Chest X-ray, PA view. Patient: 54 years old, sex M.
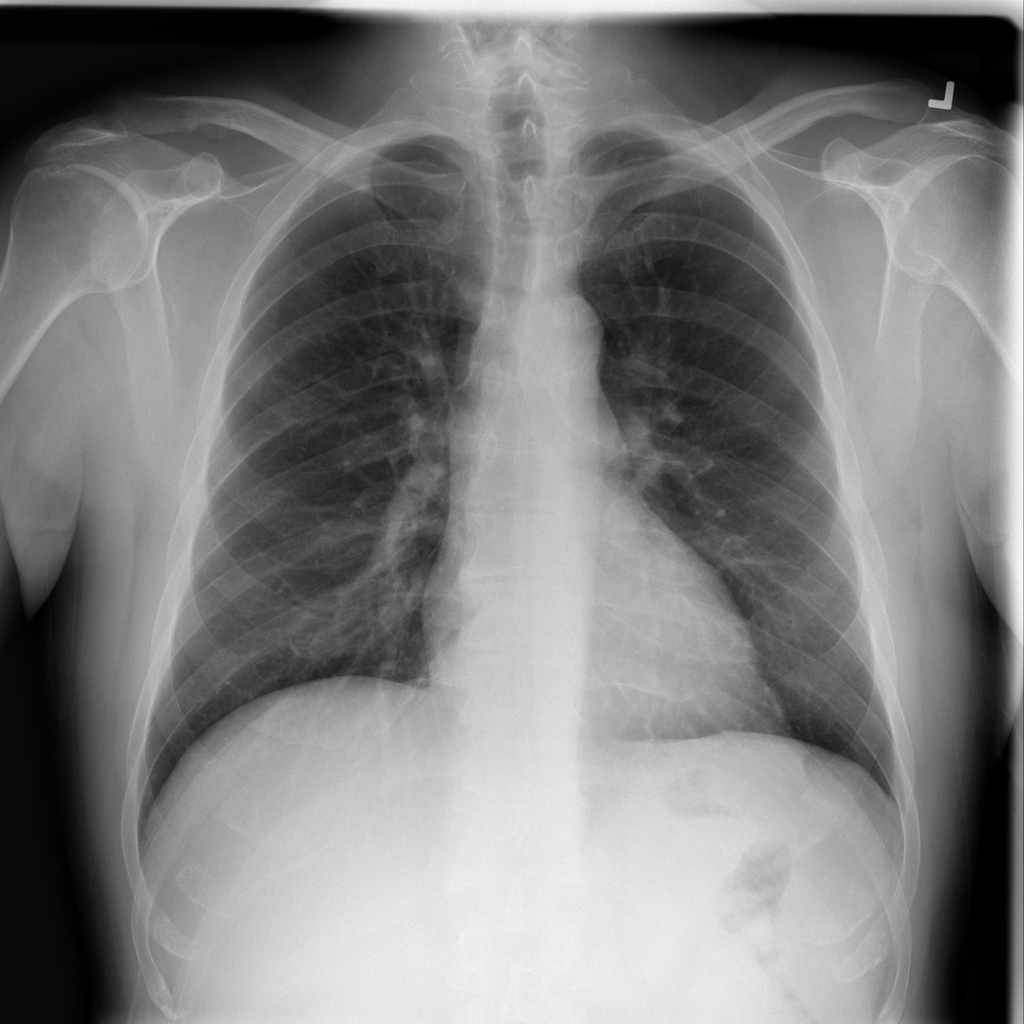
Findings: Infiltration